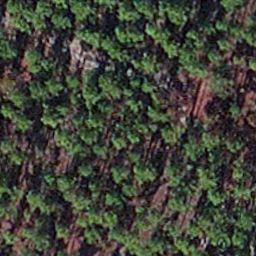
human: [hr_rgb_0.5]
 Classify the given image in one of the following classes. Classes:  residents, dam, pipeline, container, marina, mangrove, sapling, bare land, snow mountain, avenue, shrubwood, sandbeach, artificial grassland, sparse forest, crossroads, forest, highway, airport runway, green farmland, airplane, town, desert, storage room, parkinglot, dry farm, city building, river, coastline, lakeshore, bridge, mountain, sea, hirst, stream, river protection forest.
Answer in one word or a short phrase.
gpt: sapling